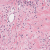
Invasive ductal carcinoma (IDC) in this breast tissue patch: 0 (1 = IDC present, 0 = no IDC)